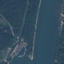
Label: River